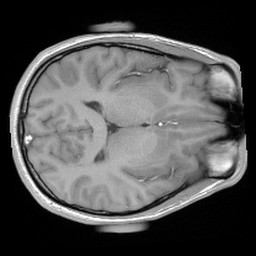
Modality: FLASH
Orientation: axial
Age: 23
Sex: male
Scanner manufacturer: siemens
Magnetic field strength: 3 T
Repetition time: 0.245 s
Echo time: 0.0026 s